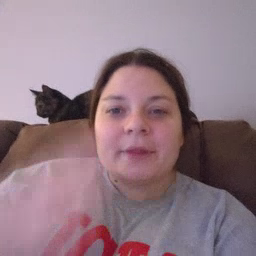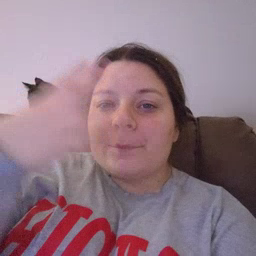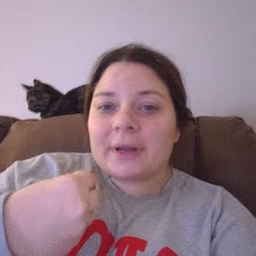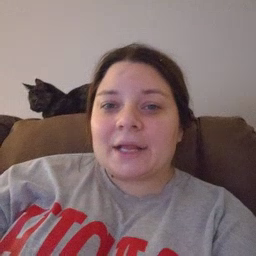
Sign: pretty